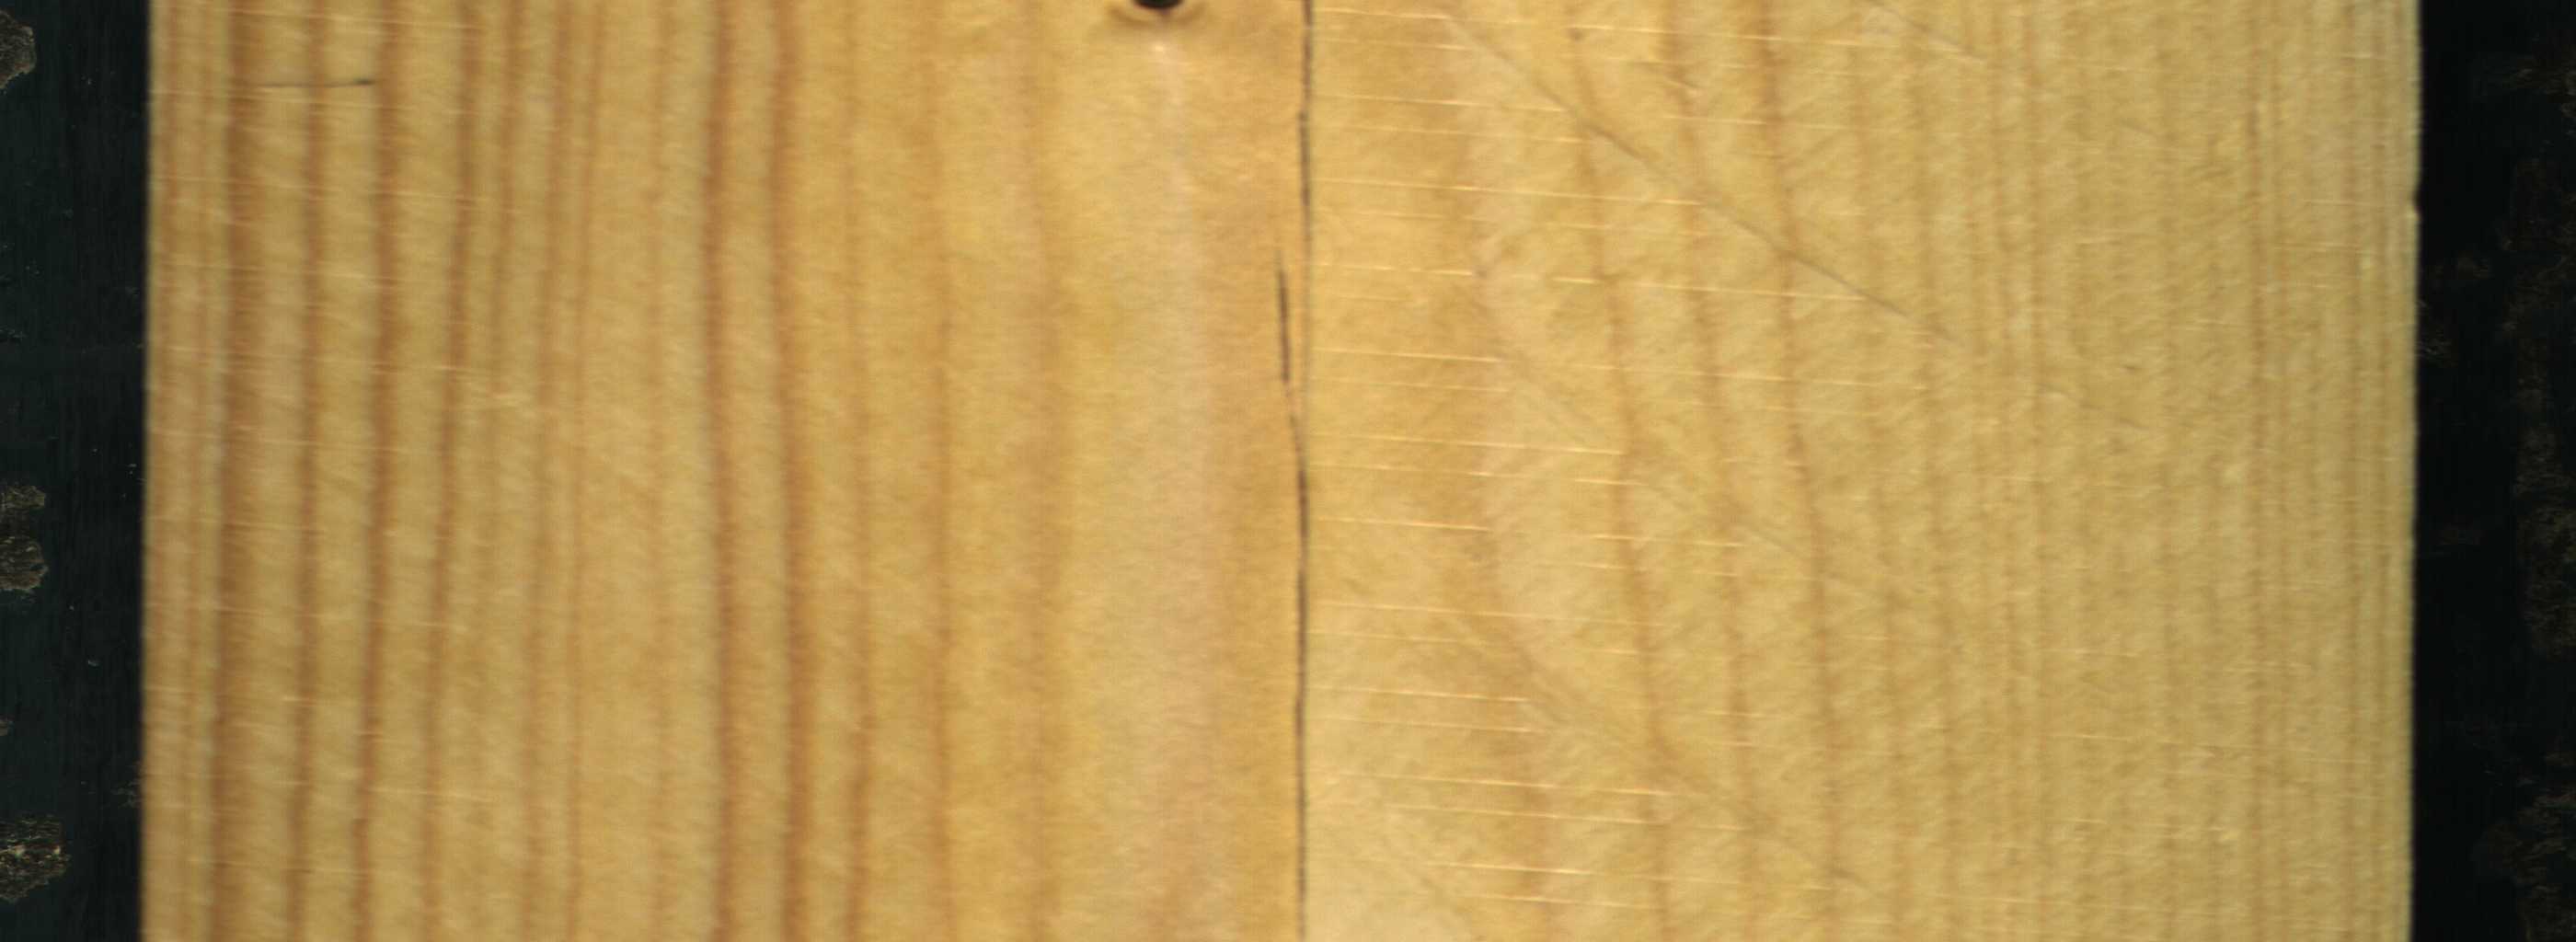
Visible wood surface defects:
Crack
Crack
Crack
Dead_Knot